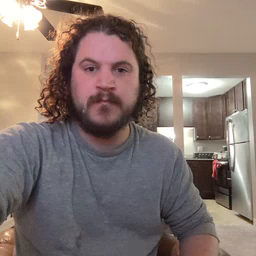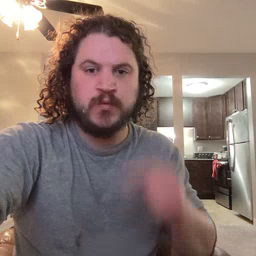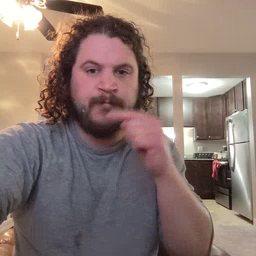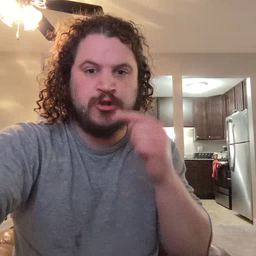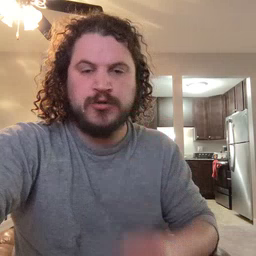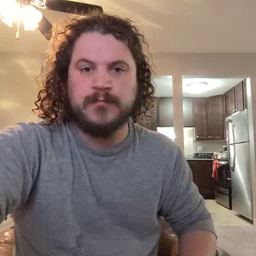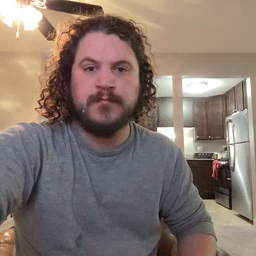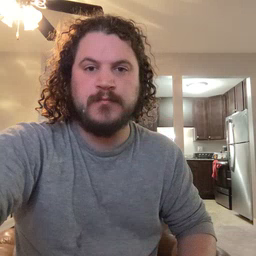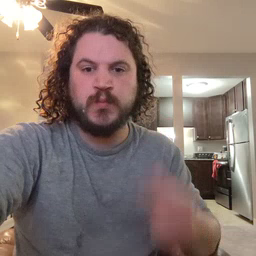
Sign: toothbrush